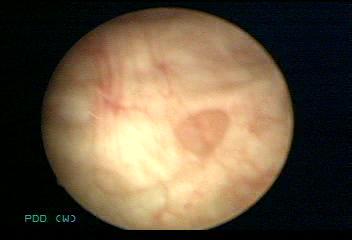
Modality: WLC
Class: Normal mucosa
Bladder cancer association: No